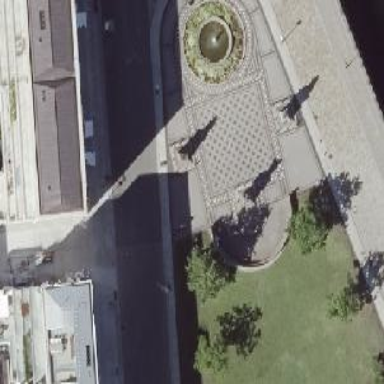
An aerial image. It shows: Historical memorial featuring statue.